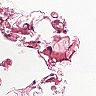
Metastatic tissue present: no